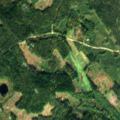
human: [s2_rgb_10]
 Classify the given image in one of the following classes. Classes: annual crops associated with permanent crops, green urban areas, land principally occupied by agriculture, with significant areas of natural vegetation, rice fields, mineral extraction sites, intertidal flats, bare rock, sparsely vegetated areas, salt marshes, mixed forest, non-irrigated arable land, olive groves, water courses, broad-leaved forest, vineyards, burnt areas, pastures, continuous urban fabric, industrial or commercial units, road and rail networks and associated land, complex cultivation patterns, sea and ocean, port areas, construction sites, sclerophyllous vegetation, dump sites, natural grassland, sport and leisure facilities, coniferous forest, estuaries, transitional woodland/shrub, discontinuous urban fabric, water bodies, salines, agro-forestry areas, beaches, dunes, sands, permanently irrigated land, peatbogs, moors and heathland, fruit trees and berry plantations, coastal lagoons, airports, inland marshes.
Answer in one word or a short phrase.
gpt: coniferous forest